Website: apple
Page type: billing-address
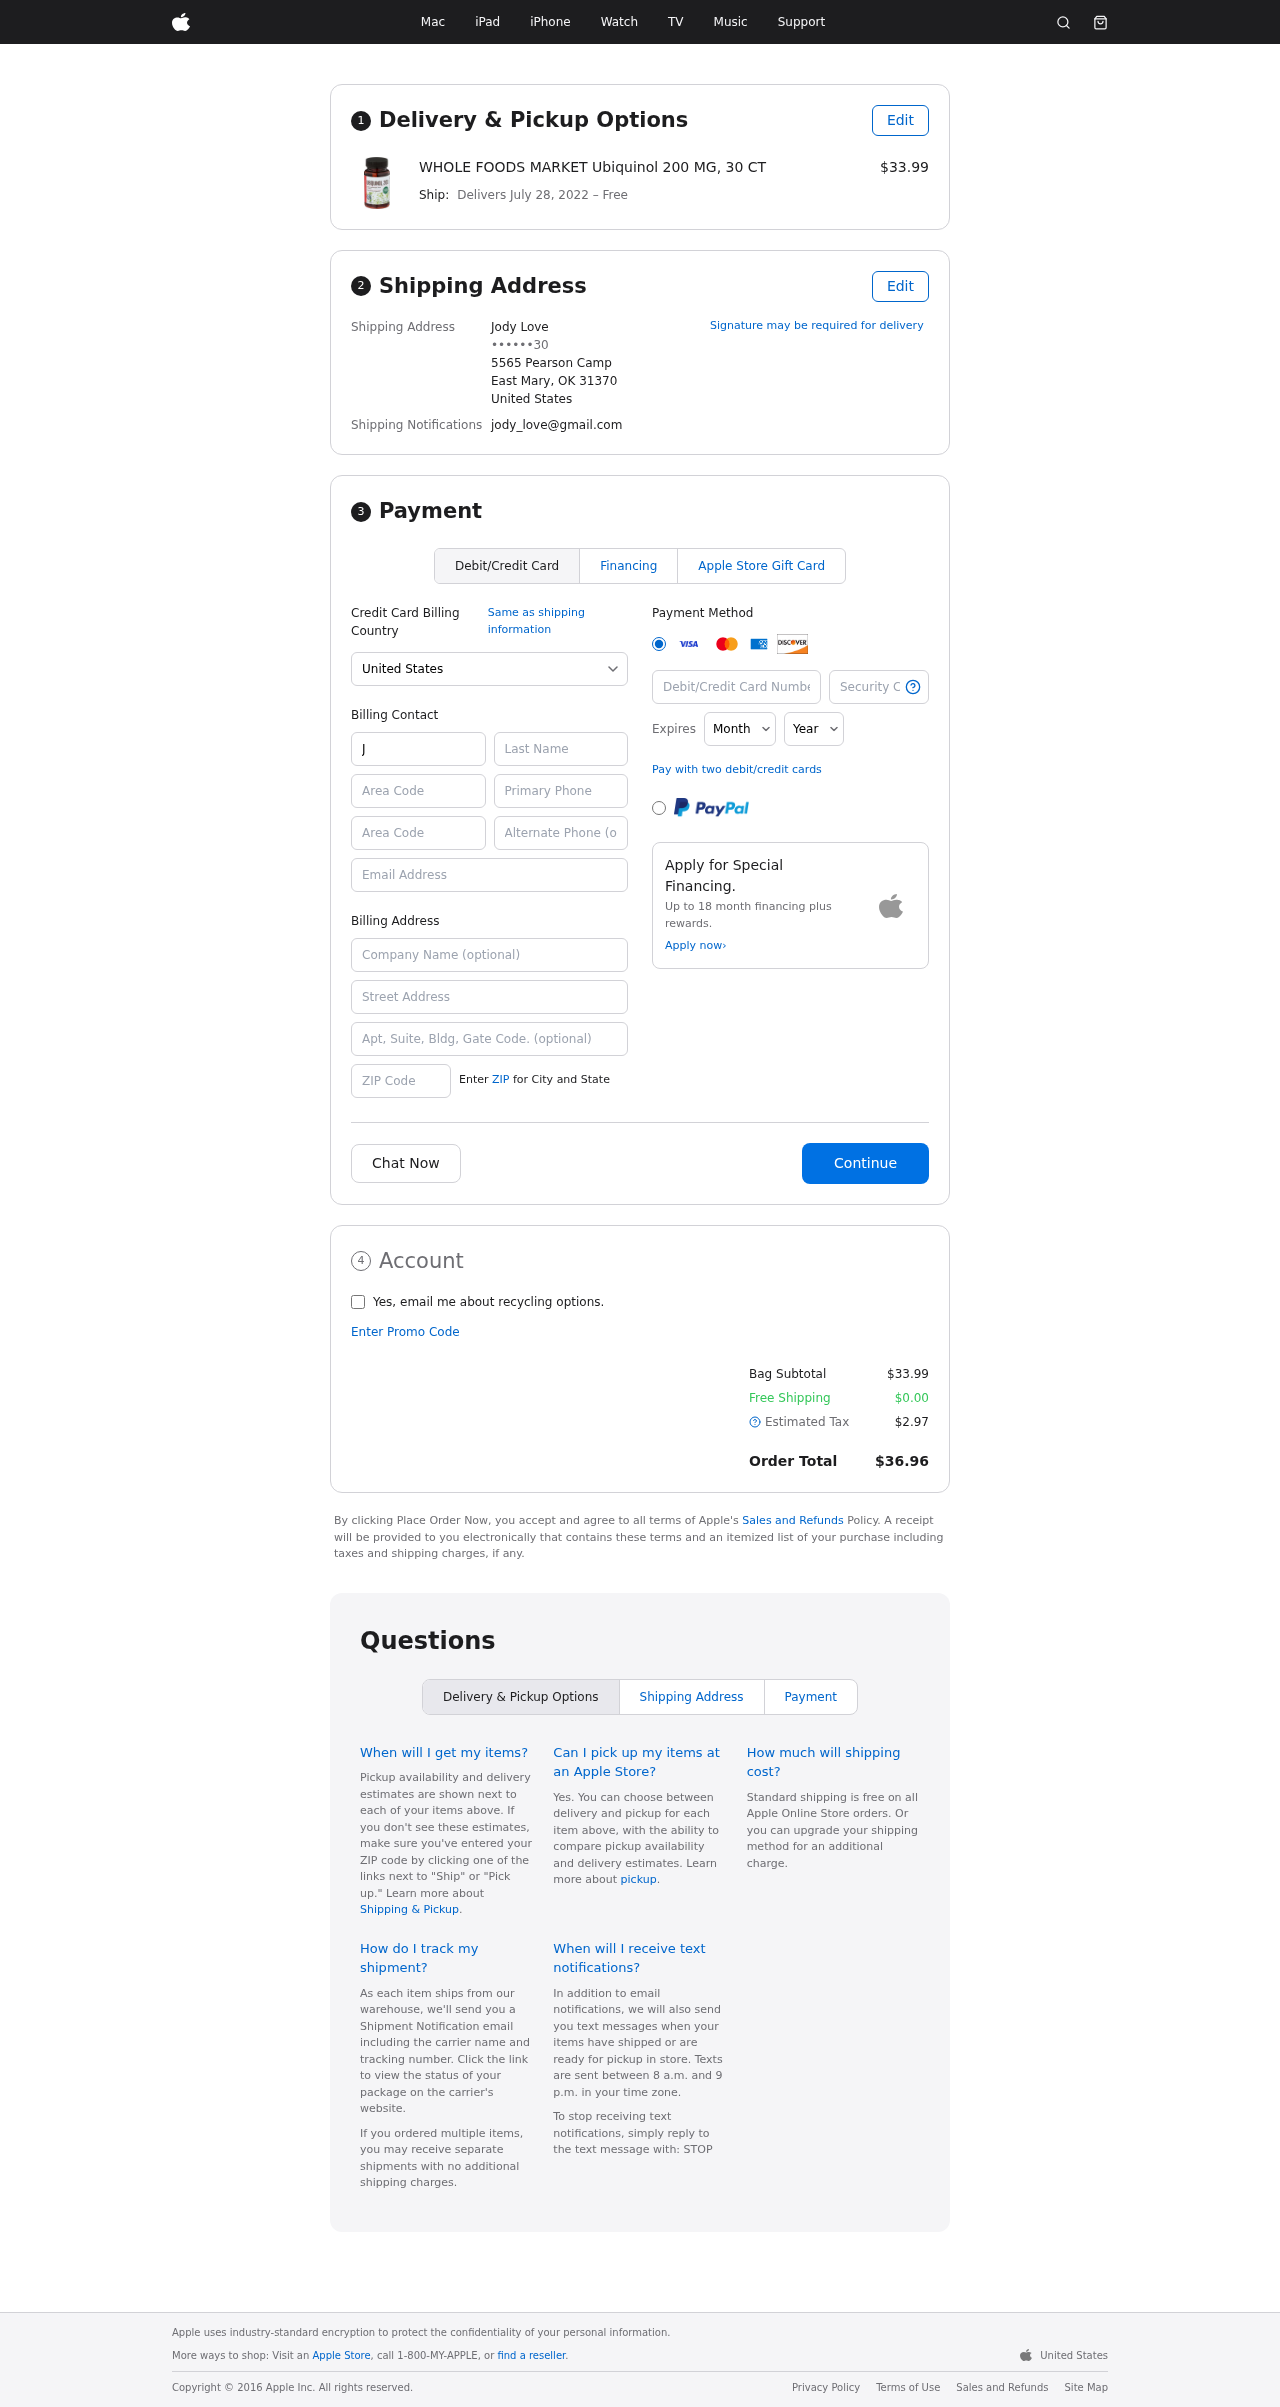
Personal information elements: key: PII_CARD_CVV
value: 782
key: PII_CARD_EXPIRY_MONTH
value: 09
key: PII_CARD_EXPIRY_YEAR
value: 28
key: PII_CARD_NUMBER
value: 6560 5841 9703 1141
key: PII_CITY_STATE_ZIP
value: East Mary, OK 31370
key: PII_COUNTRY
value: United States
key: PII_EMAIL
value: jody_love@gmail.com
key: PII_FULLNAME
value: Jody Love
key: PII_STREET
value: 5565 Pearson Camp
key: PII_PHONE_MASKED
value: ••••••30
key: PII_BILLING_FIRSTNAME
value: Jody
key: PII_BILLING_LASTNAME
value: Love
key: PII_BILLING_PHONE_AREA
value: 967
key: PII_BILLING_PHONE
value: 9676869230
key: PII_BILLING_EMAIL
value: jody_love@gmail.com
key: PII_BILLING_STREET
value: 5565 Pearson Camp
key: PII_BILLING_POSTCODE
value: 31370
Product elements: key: PRODUCT1_NAME
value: WHOLE FOODS MARKET Ubiquinol 200 MG, 30 CT
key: PRODUCT1_PRICE
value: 33.99
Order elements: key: ORDER_DELIVERY_DATE
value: July 28, 2022
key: ORDER_SUBTOTAL
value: $33.99
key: ORDER_SHIPPING_COST
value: $0.00
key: ORDER_TAX
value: $2.97
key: ORDER_TOTAL
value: $36.96